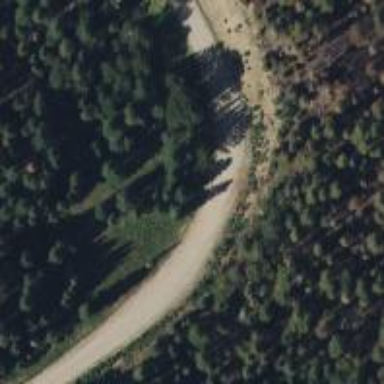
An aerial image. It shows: Nordic hike path of intermediate difficulty. The path is groomed for classic and skating styles.